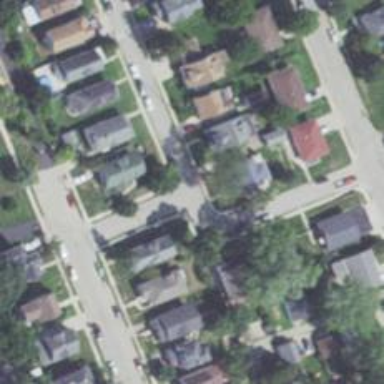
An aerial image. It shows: Residential road.